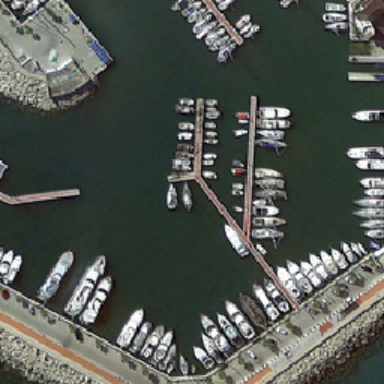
Many trees are planted around the road .